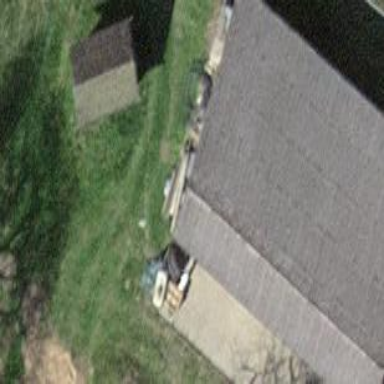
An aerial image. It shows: Shed building.